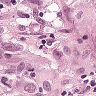
Metastatic tissue present: yes